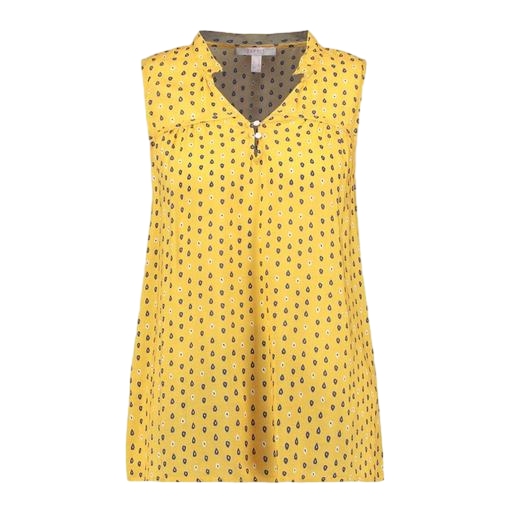
patterned sleeveless shirt, yellow plus printed twinset, yellow floral-print top, white background